Question: I am trying to create an tile like the image below (groups), with images flipping on the tile. I have gone through the 'HubTile' but couldn't find. Which WP control would help to create such type of tile effect. Plus, will data binding of images be possible for the tile 'ImageSource' ?
P.S. - This is not a live tile. I want the tile within the app.

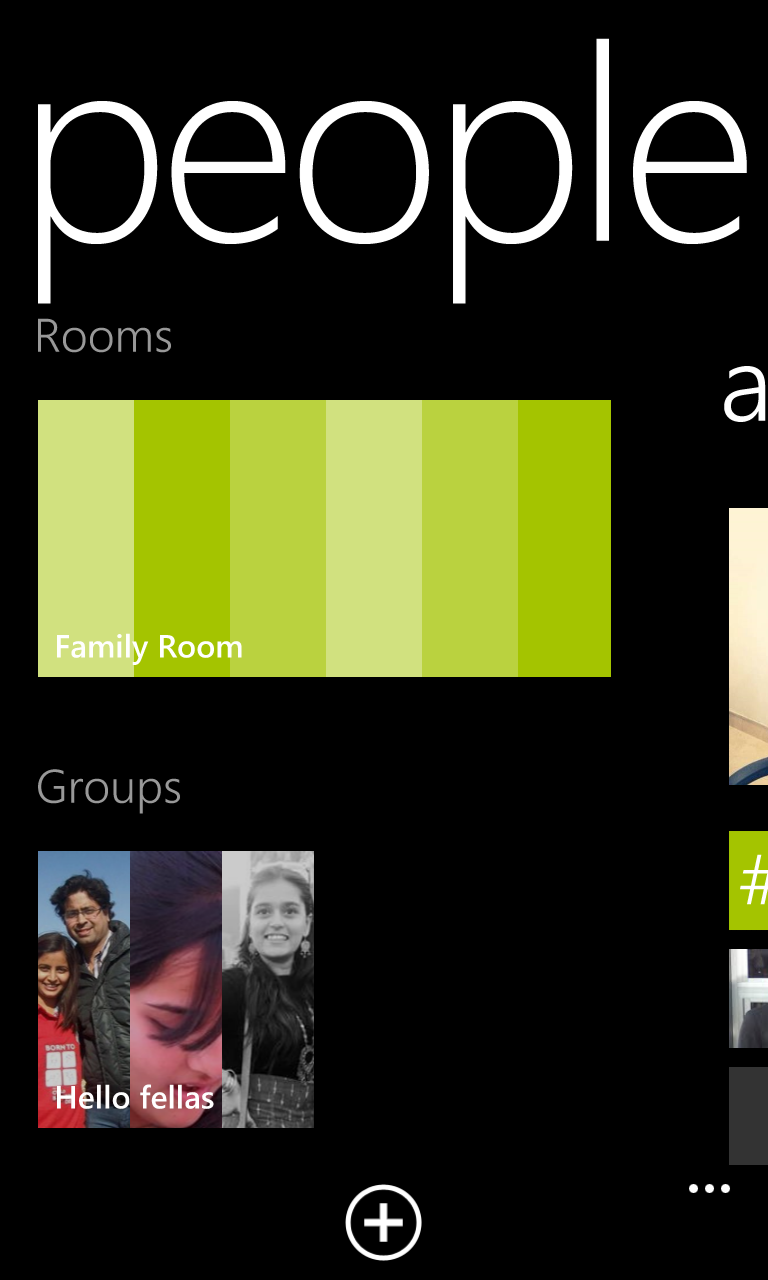
Answer: Have you tried ImageTile control <URL>?
A detailed article on how to use it can be found <URL>.